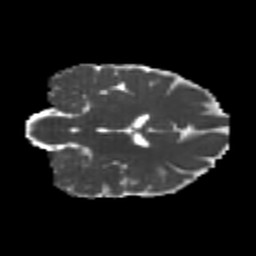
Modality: MD
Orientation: coronal
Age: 21
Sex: female
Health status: healthy
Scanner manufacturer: philips
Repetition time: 7.387 s
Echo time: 0.08599 s